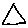
Label: triangle